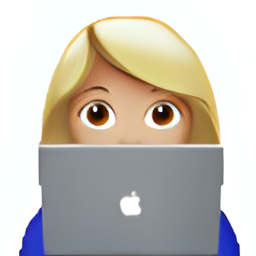
Name: female technologist type 3
Emoji: 👩🏼‍💻
Group: People & Body
Sub-group: person-role